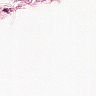
Metastatic tissue present: no